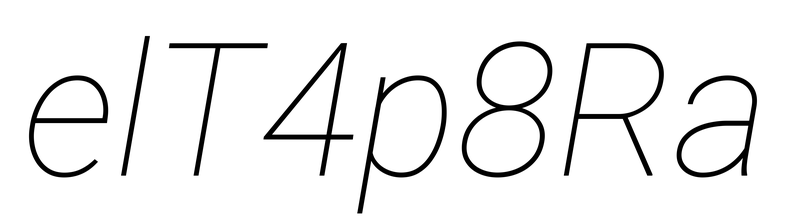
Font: Roboto-Italic_Thin_Italic